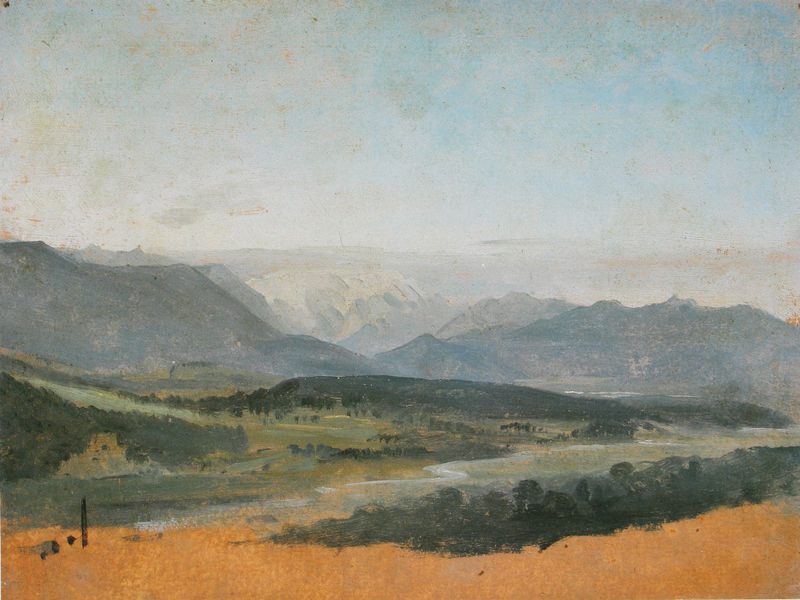
Titel: Das obere Loisachtal
Künstler: Johann Georg von Dillis
Institution: Privatbesitz
Schlagwörter: baum, berg, blau, gemälde, himmel, schatten, wasser, wolken, bäume, fluss, gelb, grün, landschaft, ocker, sand, ufer, braun, bunt, grau, hell, licht, orange, pastell, schwarz, skizze, vordergrund, weiss, zeichnung, gebäude, haus, schleier, schloss, schnee, wiese, malerei, signatur, öl, bach, ebene, feld, felder, flusslauf, horizont, häuser, hügel, natur, wiesen, realismus, tal, wald, naturalismus, perspektive, studie, mast, getreide, weizen, berge, gebirge, gipfel, dunkelgrün, dunst, nebel, landschaftsmalerei, weis, turner, trübe, menschenleer, panorama, smog, burg, diesig, alpen, flusslandschaft, wälder, ölmalerei, ölskizze, flusstal, fernsicht, verblauung, schlängeln, schäfer, schottland, mittelgebirge, walde, regenwetter, william turner, sfumatogelb, geöb, hausdächer, abene, ölgemaäöde